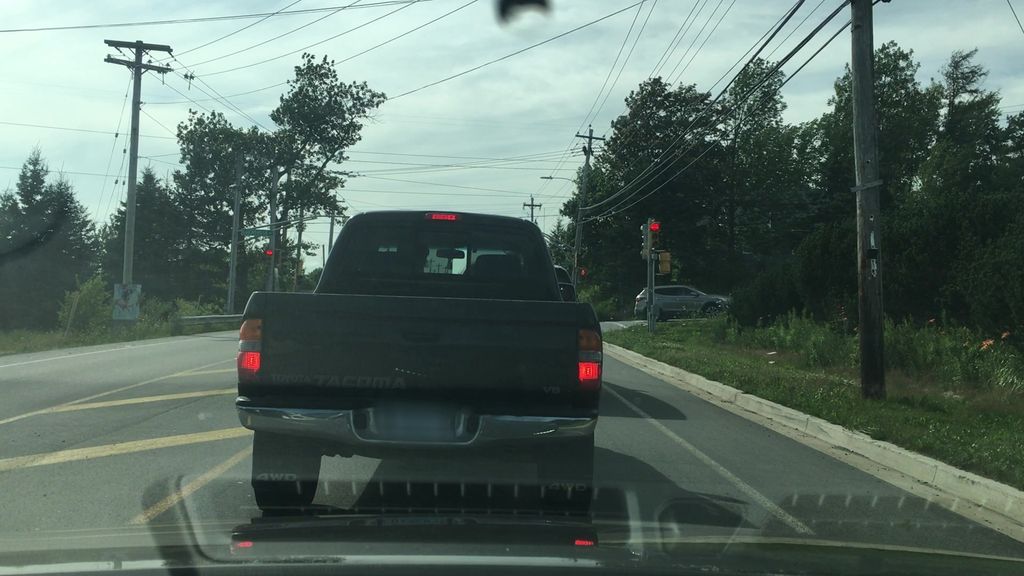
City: halifax